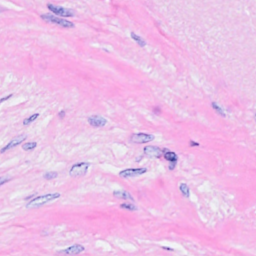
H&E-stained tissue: Breast